Question: I'm facing a problem, I need to change the subtitles track source dynamically from javascript.
The current behaviour is that happens and the old subtitles keeps showing.
This is the html:
'''
<video style="width: 50%;" class="m-5" id="vid" controls>
<track src="oldPath.vtt" id="subtitleTrack" label="English" kind="subtitles" srclang="en" default />
</video>
'''
This is the Javascript:
'''
let subtitleTrack = document.getElementById("subtitleTrack");
function subtitleEdited(newTrackPath) {
//....
subtitleTrack.src = newTrackPath;
//....
}
'''
I need once the track source changed, the new captions should be loaded to the video directly.
I tried loading the video again and it didn't work by adding 'video.load()' after changing the track source.
---
# Update
After further investigation the problem seems to be because of caching issues. I need the new path to be the same old path () But the browser takes his copy from the cache without updating it from the local files.
__
# Second Update
Thanks for the response of @Terry.
I tried adding versioning to the source, but it retrieves nothing.
Check the response size, The '?v=2' response it empty.

P.S. The project is electron project.Anyways, I don't think that it can be part of the problem.
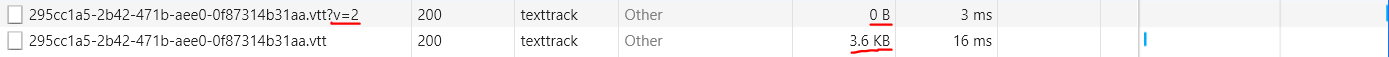
Answer: I miss understood the problem.
the problem was I was trying to access the subtitle file while other function was editing it. So I added a callback to prevent that.
And also by applying @Terry's answer to add that cache-busting query.
It is working now after applying the above changes.